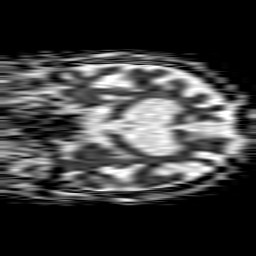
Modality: ADC
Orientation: coronal
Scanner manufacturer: philips
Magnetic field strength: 1.5 T
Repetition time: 3.395 s
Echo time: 0.09092 s